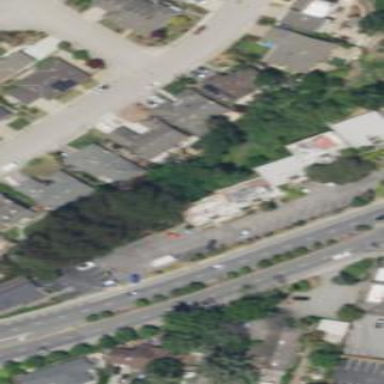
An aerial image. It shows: Commercial building.